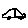
Label: car